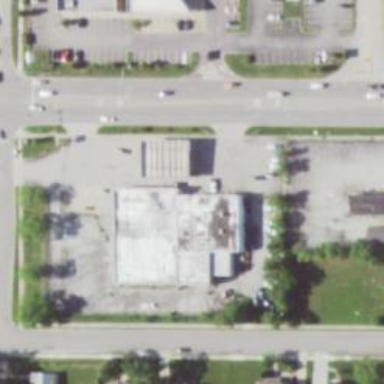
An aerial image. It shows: Convenience shop.